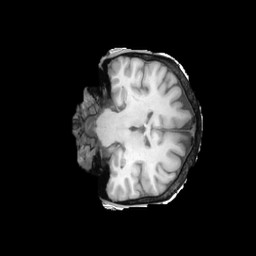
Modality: T1w
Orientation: coronal
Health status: ill
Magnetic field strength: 3 T